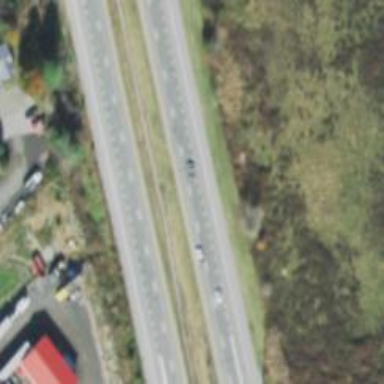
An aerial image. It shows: Motorway junction.